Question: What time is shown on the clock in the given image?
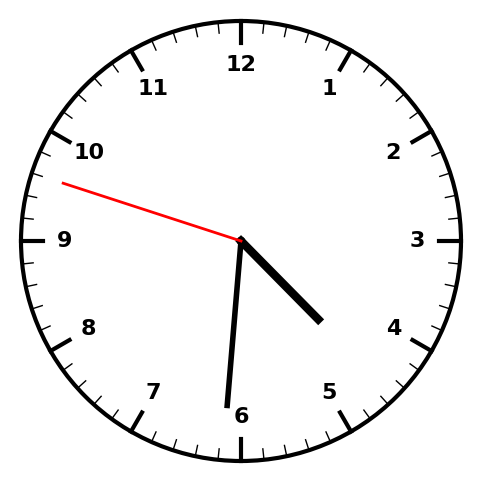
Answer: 04:30:48